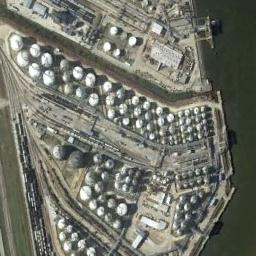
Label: storage_tank